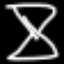
Label: hourglass